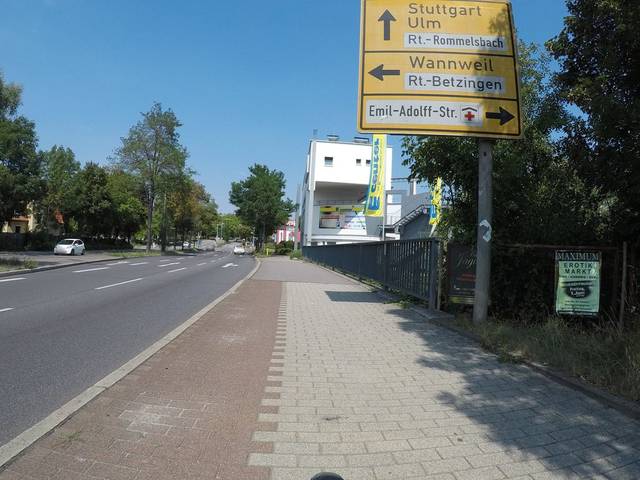
Region: Germany
Coordinates: 48.497, 9.197